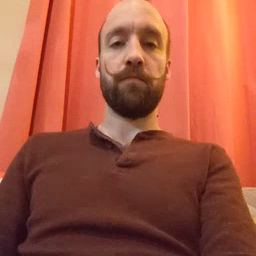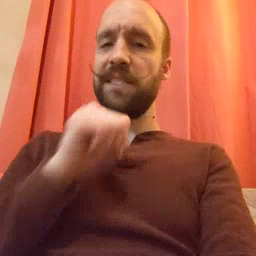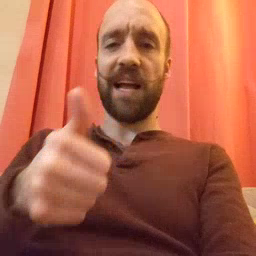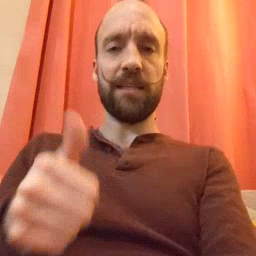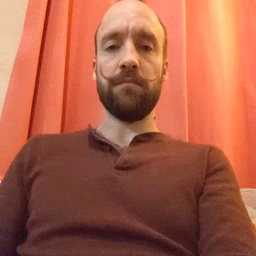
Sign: not